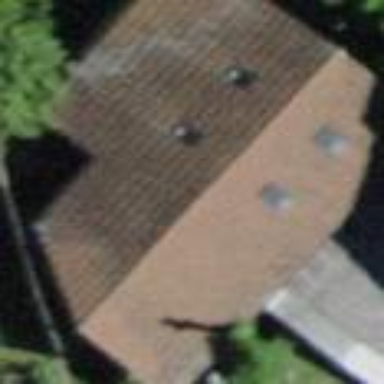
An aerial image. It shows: Garage.